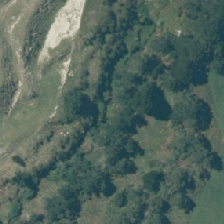
Land cover: indigenous_forest